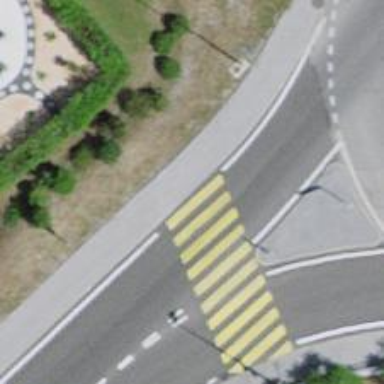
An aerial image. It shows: Kerb barrier.